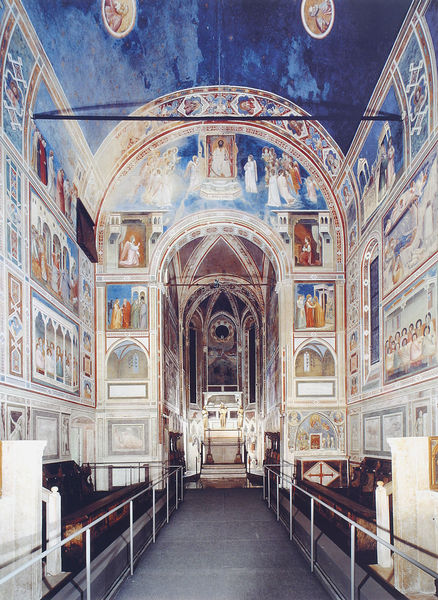
Titel: Arenakapelle / Scrovegni-Kapelle
Künstler: Giotto di Bondone
Standort: Padua, Arenakapelle (EU - I - Venetien)
Schlagwörter: blau, gemälde, himmel, bunt, weiss, innenraum, kirche, decke, gotik, engel, schiff, bogen, perspektive, bank, saal, kuppel, immel, thron, detail, wandmalerei, leuchter, geländer, innenansicht, leuchten, foto, eingang, gewölbe, zentralperspektive, altar, bänke, kathedrale, seitenschiff, jesus, apsis, fresken, florenz, kapelle, fresko, szenen, absperrung, strebe, osten, verkündigung, michelangelo, tonnengewölbe, kiche, giotto, orthodox, leben jesu, bildfeld, himmrl, padua, arenakapelle, absterrung, buttlar t, scheinnischen